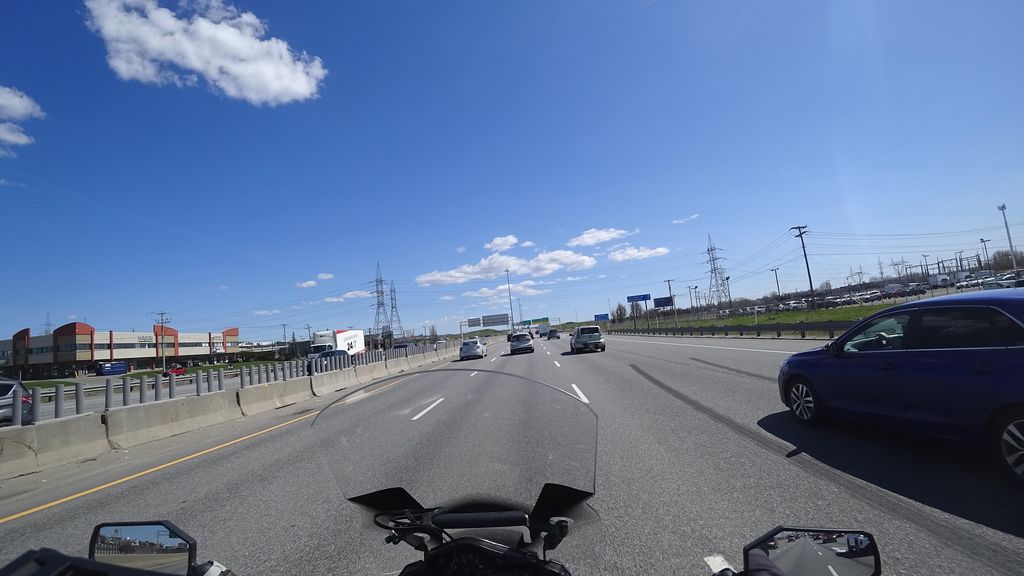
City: quebec_city